Brain MRI, t1w sequence, axial 2D slice.
Patient: age 34, sex F, weight 95 kg, height 1.95 m
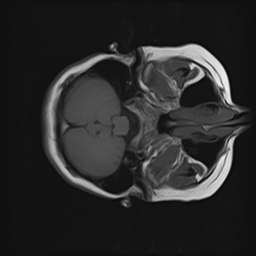